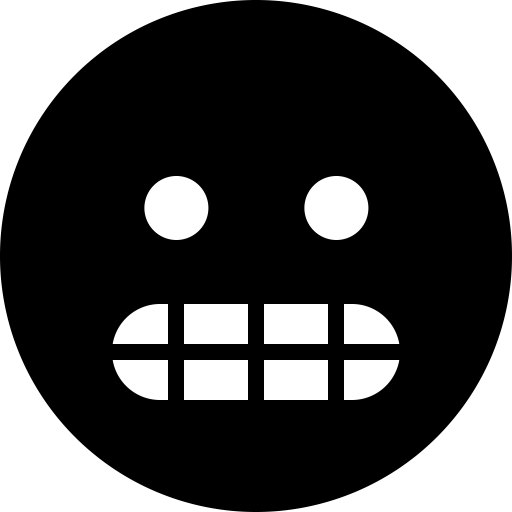
Tags: icon, FontAwesome, fa-icon, solid, face, grimace